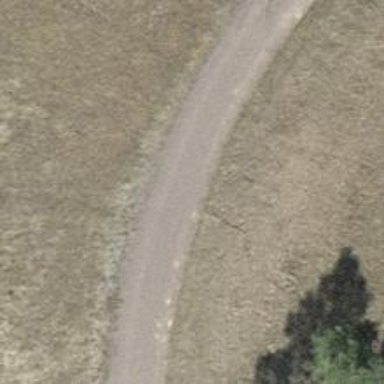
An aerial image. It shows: Gravel track with grade3 tracktype.